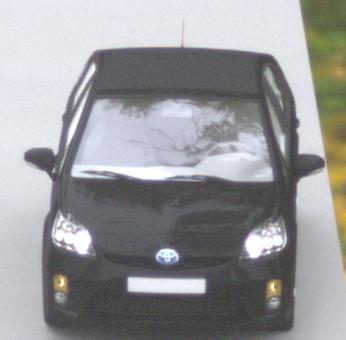
Make: Toyota
Model: Prius 1.5 Hybrid
Detailed model: Prius (HW2)
Model produced from: 2006/03
Model produced until: 2009/06
Doors: 5
Color: black
Road condition: dry road
Daytime: midday
Contrast: low contrast